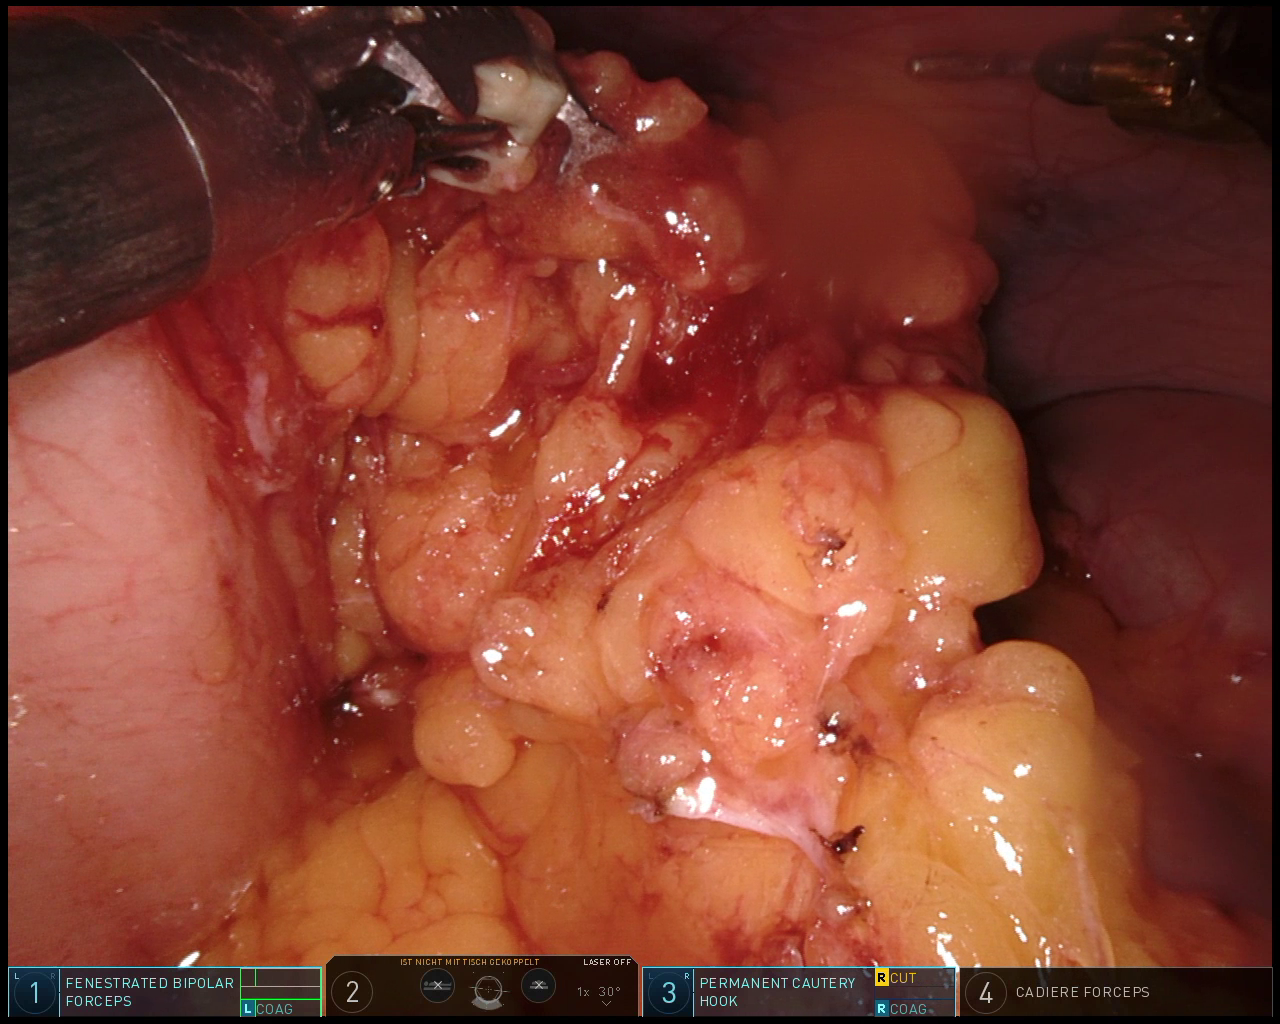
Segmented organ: abdominal_wall
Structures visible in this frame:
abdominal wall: yes
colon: yes
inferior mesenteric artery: no
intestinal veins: no
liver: no
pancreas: no
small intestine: no
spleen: no
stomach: yes
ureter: no
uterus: no
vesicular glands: no